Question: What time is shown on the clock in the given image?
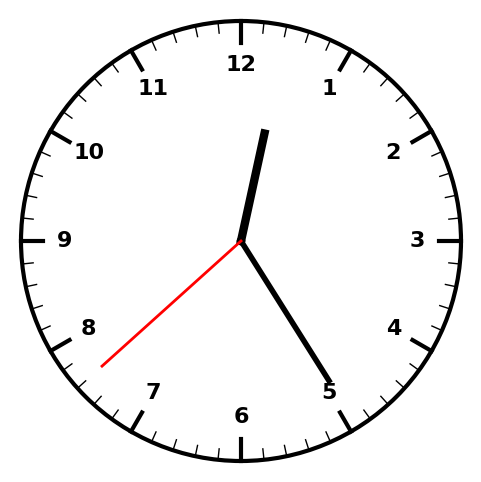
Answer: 12:24:38